Question: I'm looking for a component that can hold another components (Like buttons) and show them in a tabular style. 'GridPanel' is a such a component but does not show those grids runtime.
Something like this:

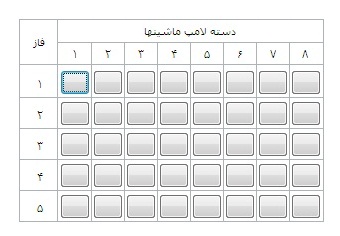
Answer: You can use TGridpanel and implement your own logic for painting by overriding the Paint method.
The appended image shows what it would look like, to reach your expected result, some code needs to be added.
'''
unit Unit6;
interface
uses
Windows, Messages, SysUtils, Variants, Classes, Graphics, Controls, Forms,
Dialogs, StdCtrls, ExtCtrls;
type
TGridPanel = Class(ExtCtrls.TGridPanel)
protected
procedure Paint; override;
end;
TCellItem = Class(ExtCtrls.TCellItem)
Property Size; // make protected Size accessable
End;
TForm6 = class(TForm)
GridPanel1: TGridPanel;
Button6: TButton;
Button7: TButton;
Button8: TButton;
Button10: TButton;
Button11: TButton;
Button12: TButton;
Button14: TButton;
Button15: TButton;
private
{ Private-Deklarationen }
public
{ Public-Deklarationen }
end;
var
Form6: TForm6;
implementation
{$R *.dfm}
uses TypInfo, Rtti;
Function GetSize(B: TComponent): Integer;
var
c: TRttiContext;
t: TRttiInstanceType;
begin
c := TRttiContext.Create;
try
t := c.GetType(B.ClassInfo) as TRttiInstanceType;
Result := t.GetProperty('Width').GetValue(B).AsInteger;
finally
c.Free;
end;
end;
procedure TGridPanel.Paint;
var
I: Integer;
LinePos, Size: Integer;
ClientRect: TRect;
begin
inherited;
begin
LinePos := 0;
Canvas.Pen.Style := psSolid;
Canvas.Pen.Color := clBlack;
ClientRect := GetClientRect;
Canvas.Rectangle(ClientRect);
for I := 0 to ColumnCollection.Count - 2 do
begin // cast to "own" TCellItem to access size
Size := TCellItem(ColumnCollection[I]).Size;
if I = 0 then
Canvas.MoveTo(LinePos + Size, ClientRect.Top)
else // "keep cells together"
Canvas.MoveTo(LinePos + Size, ClientRect.Top + TCellItem(RowCollection[0]).Size);
Canvas.LineTo(LinePos + Size, ClientRect.Bottom);
Inc(LinePos, Size);
end;
Canvas.Font.Size := 12;
Canvas.TextOut(TCellItem(ColumnCollection[0]).Size + 20,
(TCellItem(RowCollection[0]).Size - Canvas.TextHeight('X')) div 2,
'a longer caption text to be displayed');
LinePos := 0;
for I := 0 to RowCollection.Count - 2 do
begin
Size := TCellItem(RowCollection[I]).Size;
Canvas.MoveTo(ClientRect.Left, LinePos + Size);
Canvas.LineTo(ClientRect.Right, LinePos + Size);
Inc(LinePos, Size);
end;
end;
end;
end.
'''